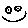
Label: smiley face